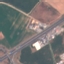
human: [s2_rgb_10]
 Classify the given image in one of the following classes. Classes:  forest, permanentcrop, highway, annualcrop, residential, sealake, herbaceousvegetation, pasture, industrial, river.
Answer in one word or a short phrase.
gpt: Highway